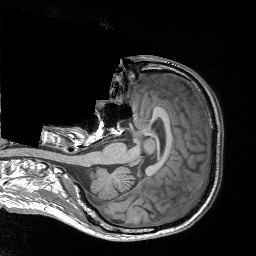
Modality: T1w
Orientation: axial